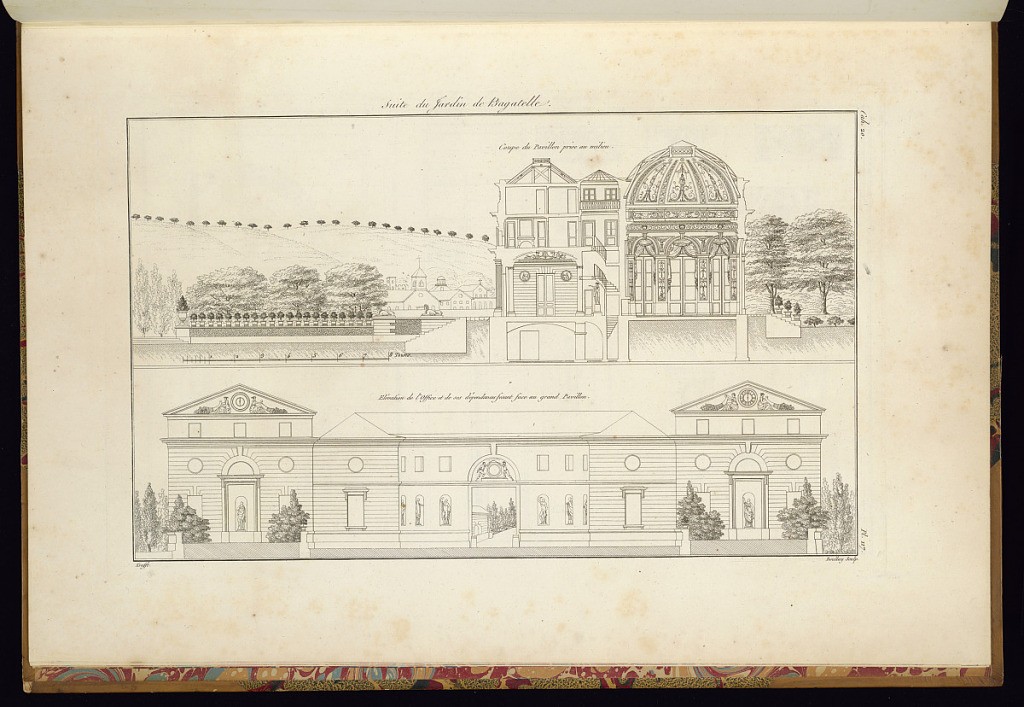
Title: Suite du Jardin de Bagatelle
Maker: Jean-Charles Krafft, French, 1764 - 1833
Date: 1812
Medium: Etching and engraving on paper
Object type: Print
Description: An exterior elevation and sectional view of the interior and surrounding buildings and garden of a large pavilion featuring a domed ceiling, decorative paneling, pediments, and sculptures in niches. The plate is titled, signed, and numbered.